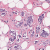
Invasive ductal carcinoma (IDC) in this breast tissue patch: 1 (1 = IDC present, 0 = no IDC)